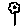
Label: flower